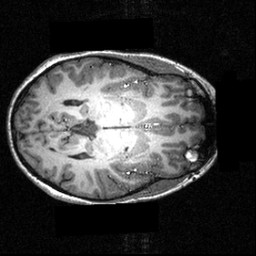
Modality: T1w
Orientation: axial
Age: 23
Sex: female
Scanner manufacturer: siemens
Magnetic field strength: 3.951 T
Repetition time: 1.5 s
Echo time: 0.00335 s